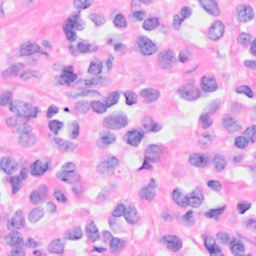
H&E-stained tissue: Breast